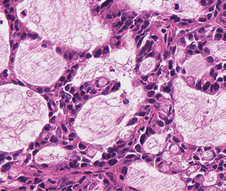
Tumor epithelial tissue: yes
Tumor-associated stroma tissue: yes
Normal tissue: no